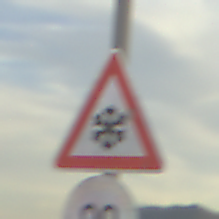
Verkehrszeichen: SchneeOderEisglaette
Zusatzzeichen unten: Geschwindigkeit80
Umgebung: Outdoor, Nature
Tageszeit: SunriseSunset
Wetter: PartlyCloudy
Licht: Natural
Jahreszeit: Summer
Kontrast: HighContrast